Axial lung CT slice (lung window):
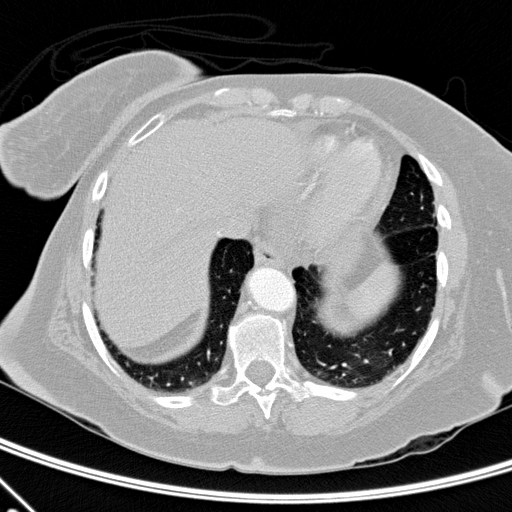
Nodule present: no